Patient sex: F
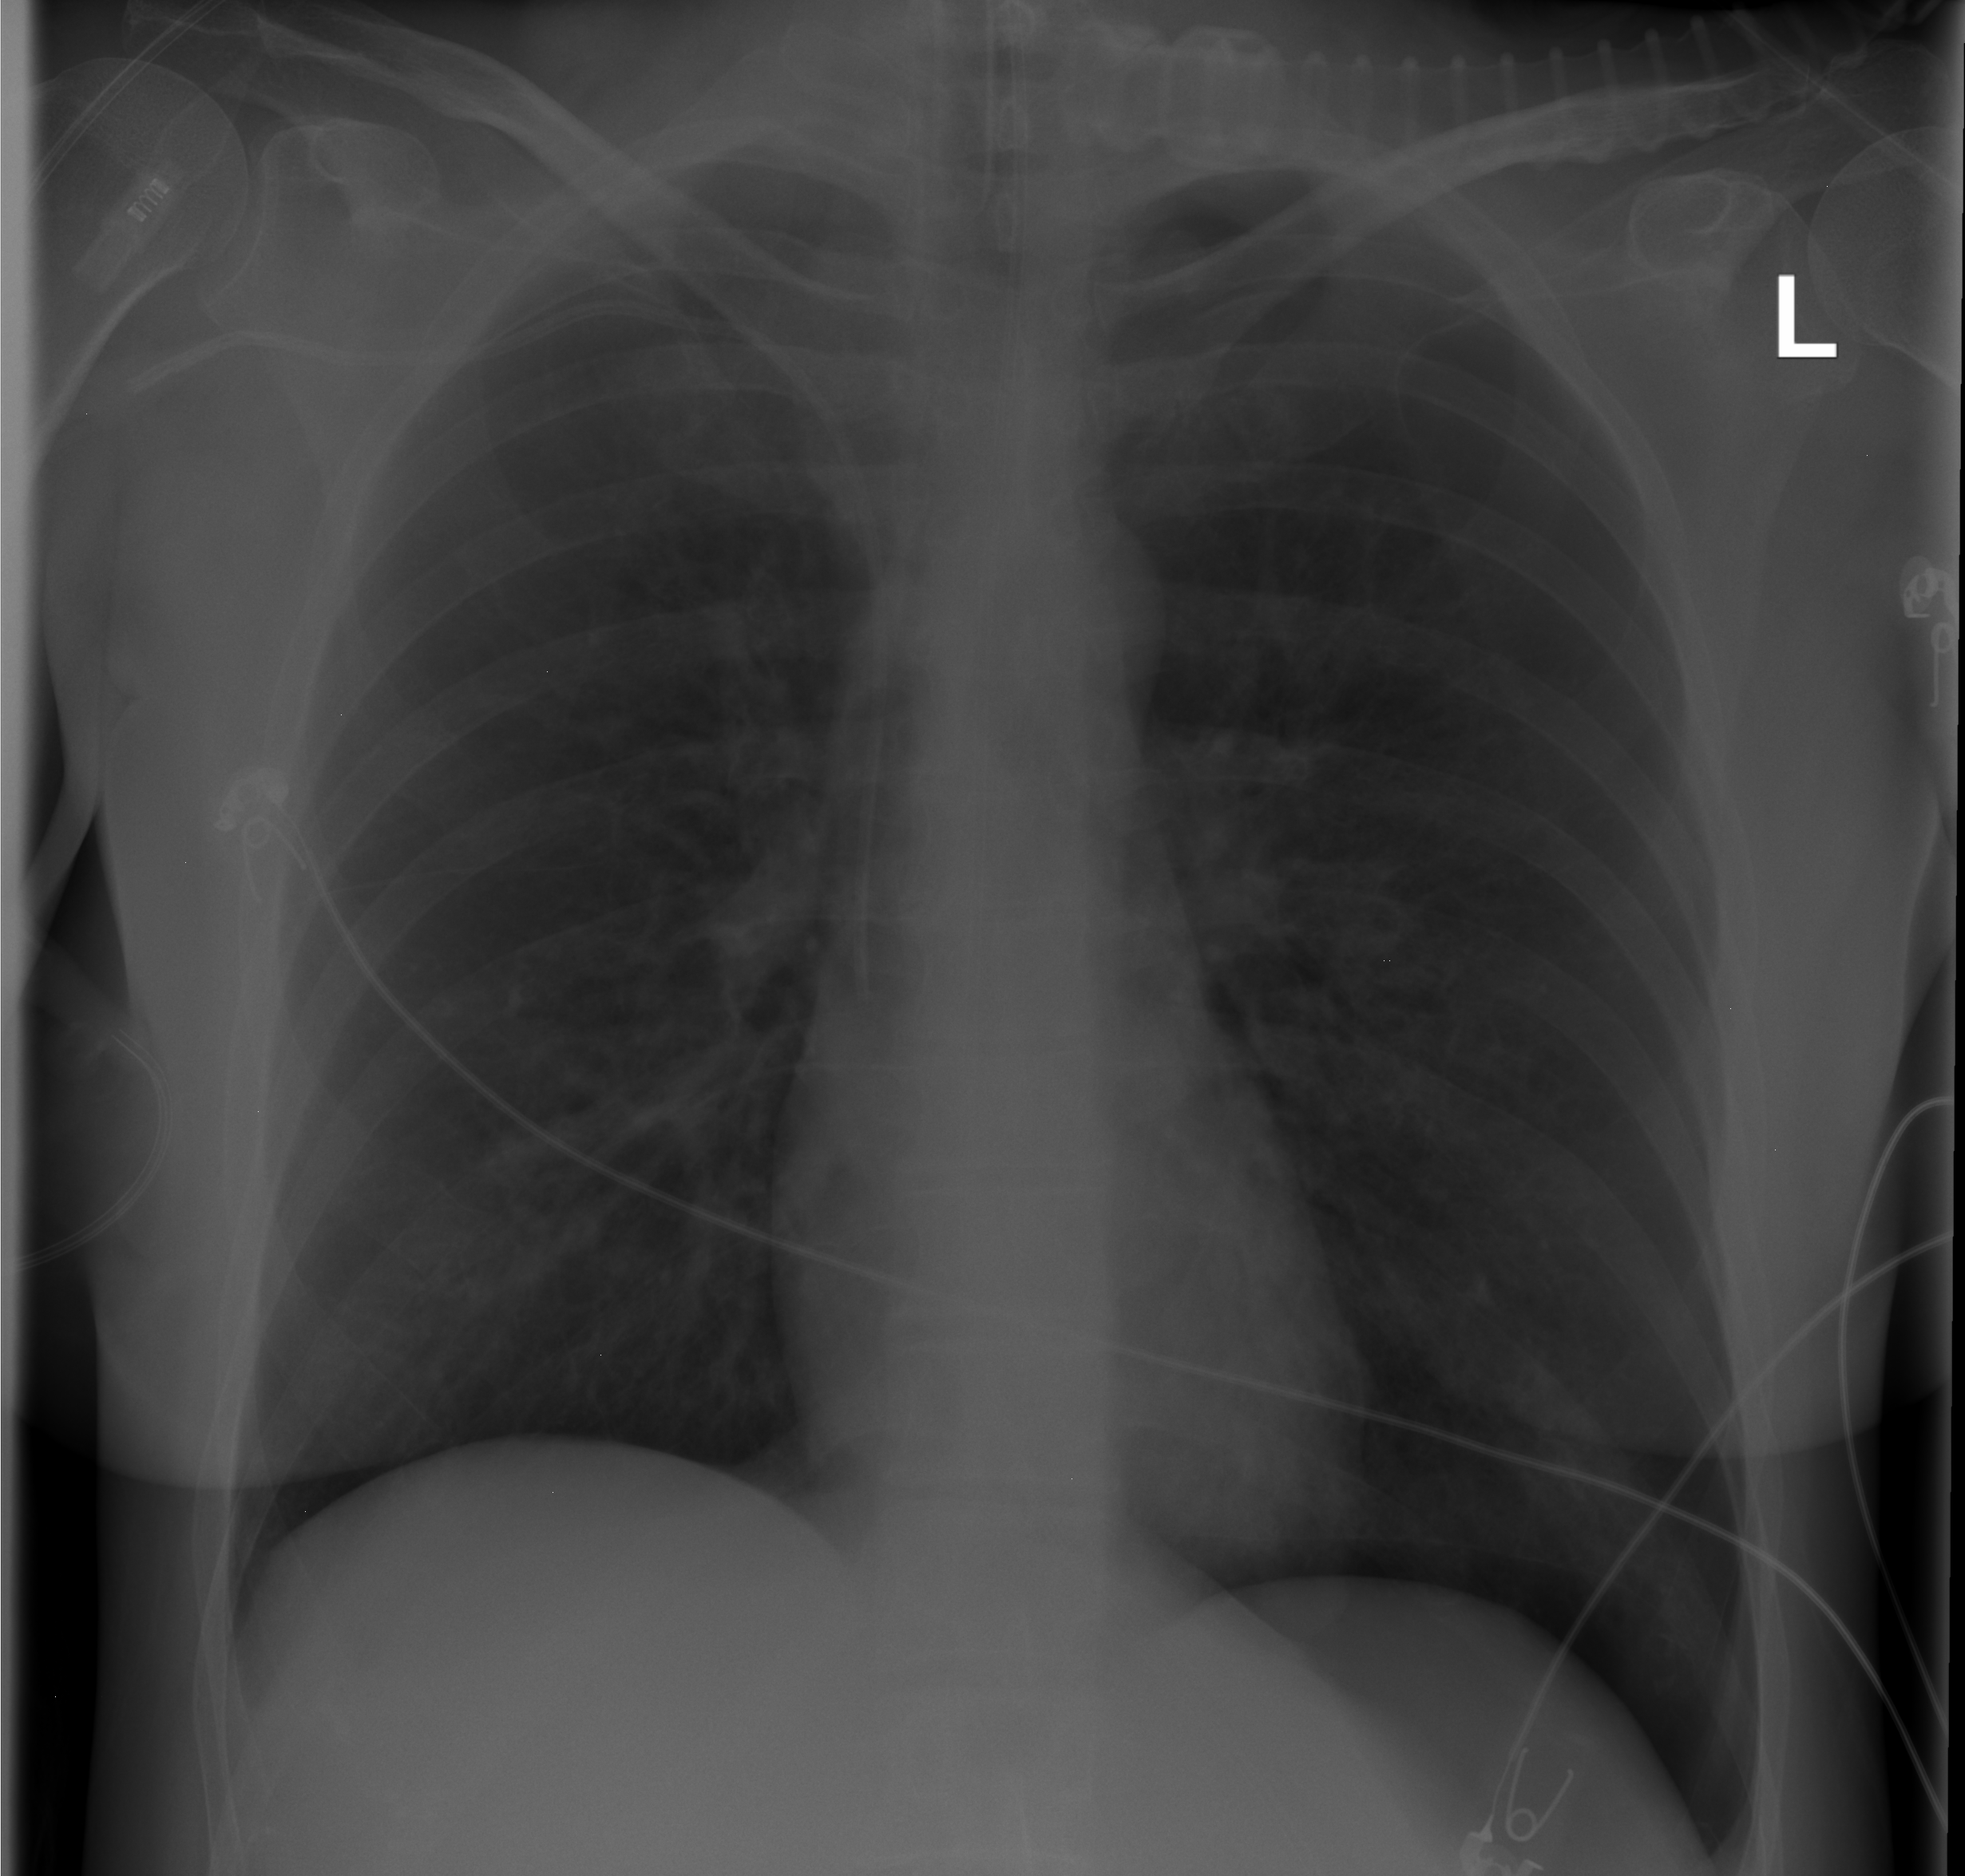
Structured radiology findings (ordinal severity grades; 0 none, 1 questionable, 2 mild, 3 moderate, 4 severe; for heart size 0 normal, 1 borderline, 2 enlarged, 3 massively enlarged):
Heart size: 0
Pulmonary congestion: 0
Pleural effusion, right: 0
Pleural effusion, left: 0
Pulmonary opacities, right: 2
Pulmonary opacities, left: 0
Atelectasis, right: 0
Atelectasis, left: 0